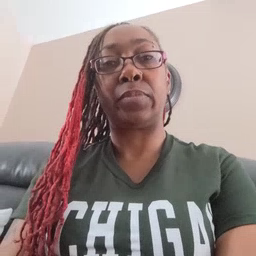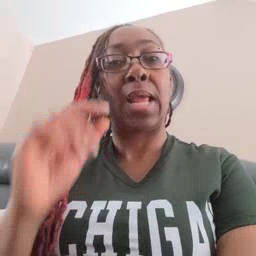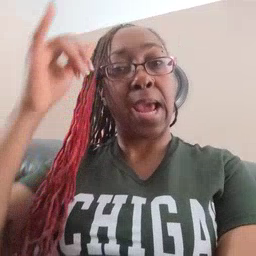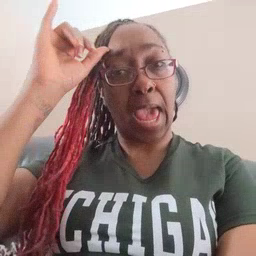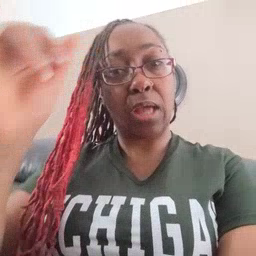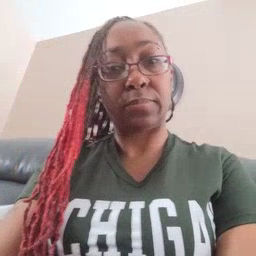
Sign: cow